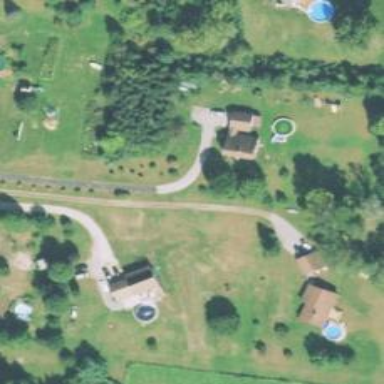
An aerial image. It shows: Residential driveway used as service road.